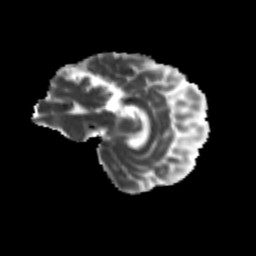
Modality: MD
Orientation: sagittal
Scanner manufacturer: siemens
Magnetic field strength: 3 T
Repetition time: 9.2 s
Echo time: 0.084 s